Question: When I embed SVG (inlined XML) in a table cell, no matter what I try, the overflowing parts of the SVG image are hidden. I want to have SVG in multiple cells and use transparent backgrounds to achieve something like this, where the graphics cross multiple cells.

A tabular presentation is most appropriate here: other data, not shown, will be in other columns.
Starting point jsfiddle: <URL>
'''
<!DOCTYPE html PUBLIC "-//W3C//DTD XHTML 1.0 Transitional//EN" "http://www.w3.org/TR/xhtml1/DTD/xhtml1-transitional.dtd">
<html xmlns="http://www.w3.org/1999/xhtml" >
<head>
<title>Untitled Page</title>
</head>
<body>
<table>
<tr>
<td style="width:200px;height:100px;background-color: red;">top cell</td>
</tr>
<tr>
<td style="width:200px;height:100px;background-color: yellow;overflow:visible;">
<svg xmlns="http://www.w3.org/2000/svg" version="1.1">
<circle cx="100" cy="50" r="80" stroke="black" stroke-width="2" fill="red"/>
</svg>
</td>
</tr>
<tr>
<td style="width:200px;height:100px;background-color: green;">bottom cell</td>
</tr>
</table>
</body>
</html>
'''
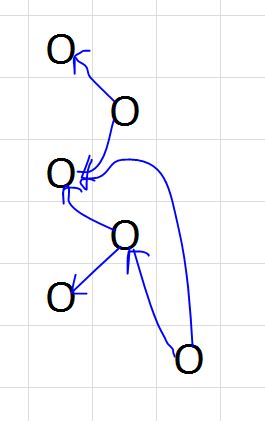
Answer: try to give the svgs an 'absolute position' and the cell a 'relative position' and 'overflow: visible'